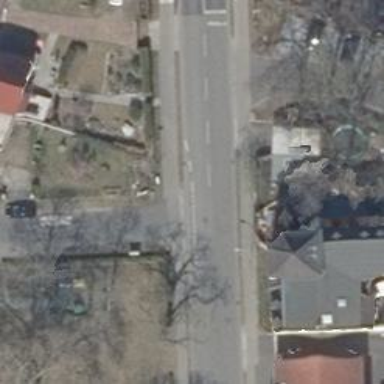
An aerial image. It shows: Tertiary road with asphalt surface. It has separate sidewalks on both sides.